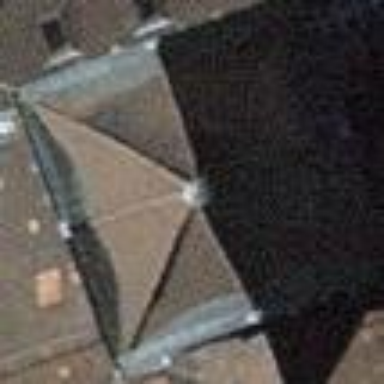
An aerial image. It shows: Tower with pyramidal bell tower roof.